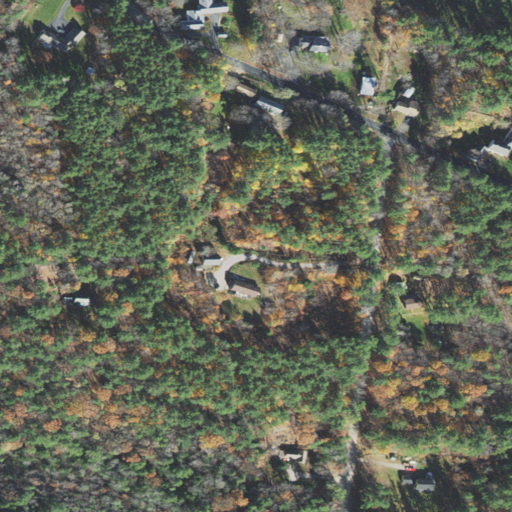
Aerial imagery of mountain in New Hampshire named Morse Hill containing evergreen forest, mixed forest, open development, low intensity development, deciduous forest, woody wetlands, and shrub